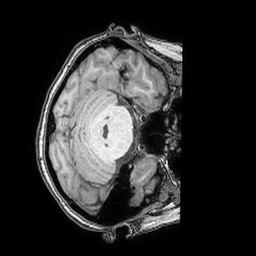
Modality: T1w
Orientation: axial
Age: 44
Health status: ill
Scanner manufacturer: philips
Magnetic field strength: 3 T
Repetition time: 0.007 s
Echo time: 0.003501 s